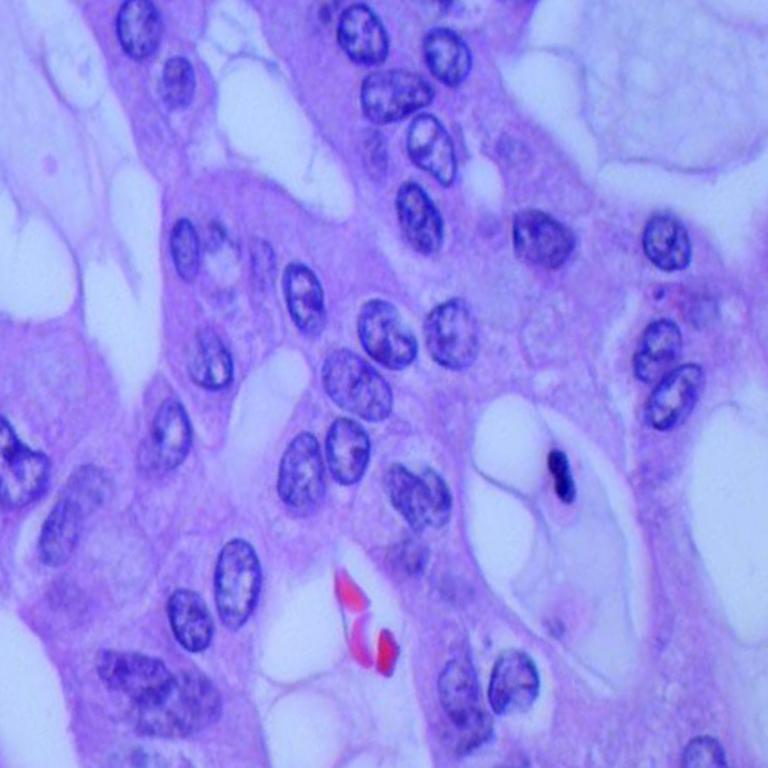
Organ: lung
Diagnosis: adenocarcinomas